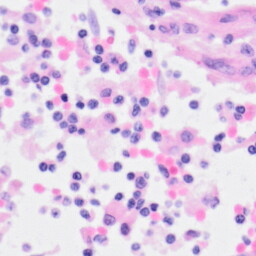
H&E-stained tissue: Kidney